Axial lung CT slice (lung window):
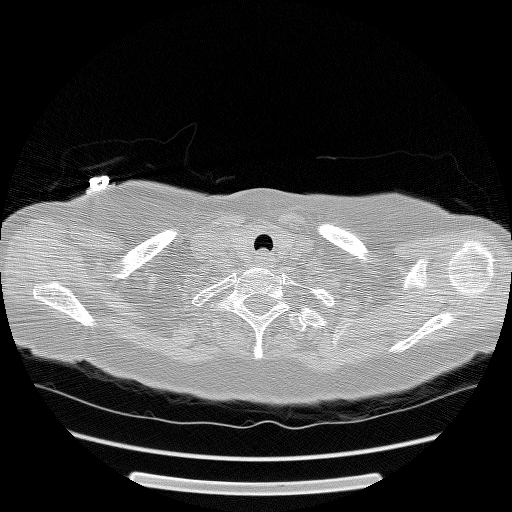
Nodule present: no